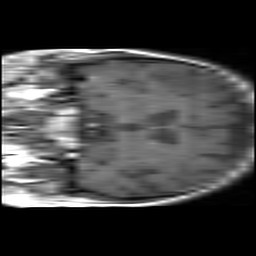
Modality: T1w
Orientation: coronal
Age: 87
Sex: female
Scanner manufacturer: philips
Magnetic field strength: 3 T
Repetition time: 0.5331 s
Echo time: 0.01 s